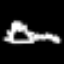
Label: octagon